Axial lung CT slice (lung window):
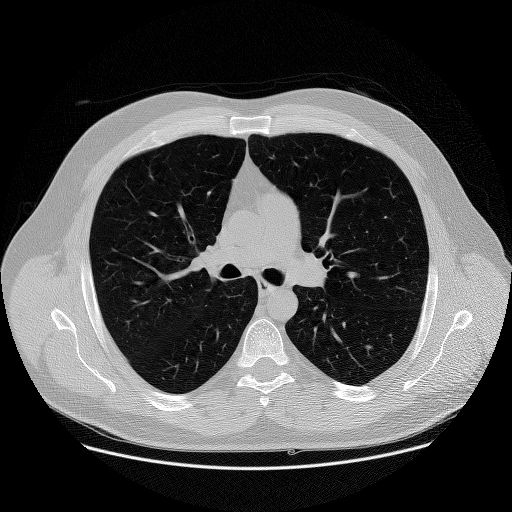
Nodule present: no